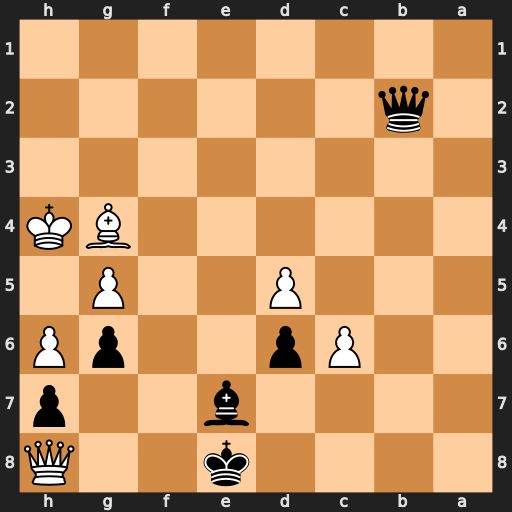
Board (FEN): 4k2Q/4b2p/2Pp2pP/3P2P1/6BK/8/1q6/8
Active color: b
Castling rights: -
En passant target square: -
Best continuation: Qxh8 c7 Bxg5+